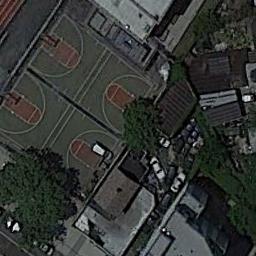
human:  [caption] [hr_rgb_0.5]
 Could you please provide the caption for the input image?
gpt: Two basketball courts next to a parking lot and some houses beside .

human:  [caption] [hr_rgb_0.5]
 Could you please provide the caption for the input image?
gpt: There are two basketball courts at the top left of the picture .

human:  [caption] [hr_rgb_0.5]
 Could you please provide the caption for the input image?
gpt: There are two basketball courts surrounded by many trees and buildings .

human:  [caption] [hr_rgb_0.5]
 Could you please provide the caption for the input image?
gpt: The basketball courts are surrounded by the buildings,With many trees nearby .

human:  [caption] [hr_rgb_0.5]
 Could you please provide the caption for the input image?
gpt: Many buildings are next to two basketball courts .